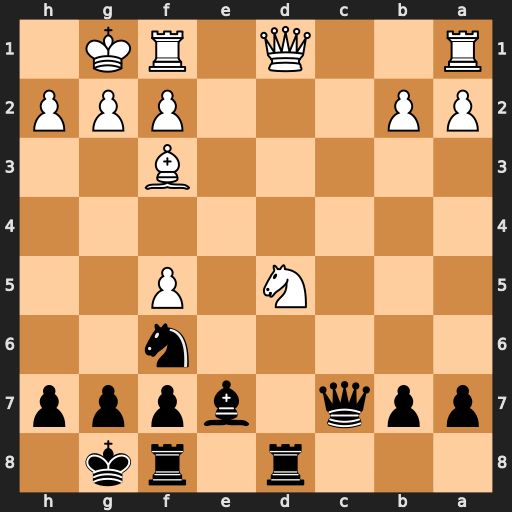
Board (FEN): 3r1rk1/ppq1bppp/5n2/3N1P2/8/5B2/PP3PPP/R2Q1RK1
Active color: b
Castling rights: -
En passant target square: -
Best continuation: Nxd5 Bxd5 Qc5